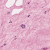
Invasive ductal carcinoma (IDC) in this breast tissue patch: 0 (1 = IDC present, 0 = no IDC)